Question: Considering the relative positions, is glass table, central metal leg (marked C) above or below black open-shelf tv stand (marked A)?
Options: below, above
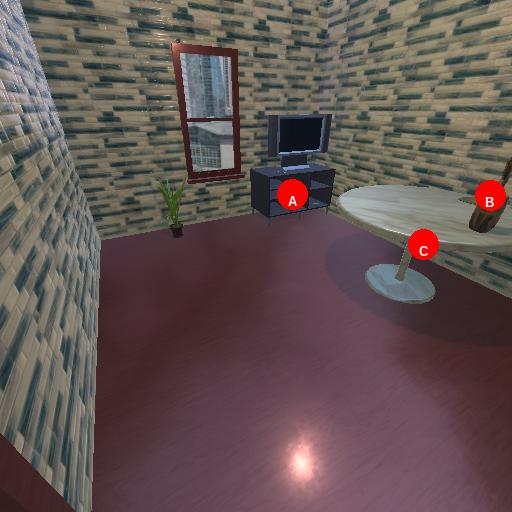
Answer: below